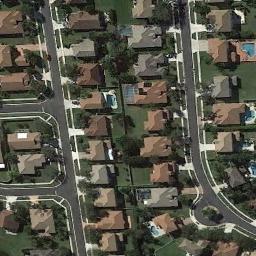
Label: dense_residential